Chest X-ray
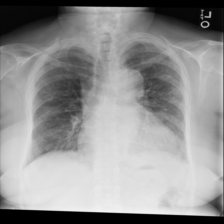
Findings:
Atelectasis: negative
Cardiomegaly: negative
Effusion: positive
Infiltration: negative
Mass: negative
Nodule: negative
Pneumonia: negative
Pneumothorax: negative
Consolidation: negative
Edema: negative
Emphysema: negative
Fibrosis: negative
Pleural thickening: negative
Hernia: negative